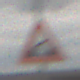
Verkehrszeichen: BeweglicheBruecke
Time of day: MorningAfternoon
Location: Outdoor (Nature)
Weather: Overcast
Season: NotSpecified
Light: Natural